Question:
I am getting this error after including Omniture library.
I am not able to find "RegexKitLite", but it seems as if it is refrenced inside the omniture library.
I have set 'other linker flags' and 'library search path', but still the problem persists.
This error does not come when I use 'libOmnitureAppMeasurement-iPhoneSimulator.a', it only comes when I use 'libOmnitureAppMeasurement-iPhoneDevice'
What could be wrong?
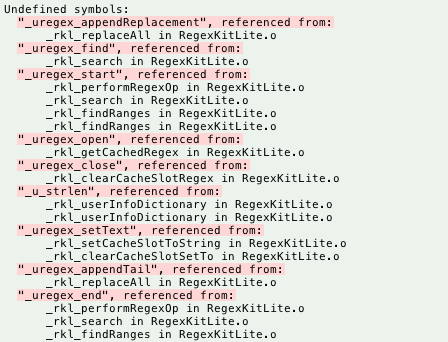
Answer: It is fixed by removing otherlinkerflags. Thanks.